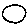
Label: circle